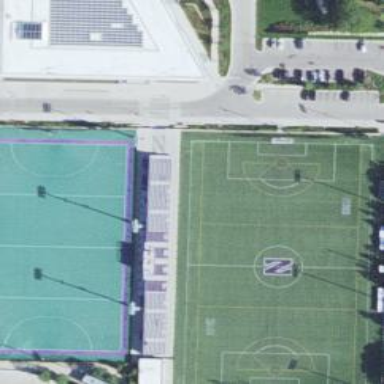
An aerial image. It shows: Artificial turf pitch for leisure land.